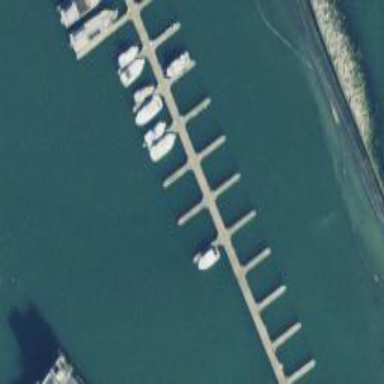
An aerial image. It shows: Pier with mooring facilities.